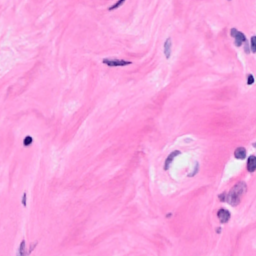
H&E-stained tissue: Breast